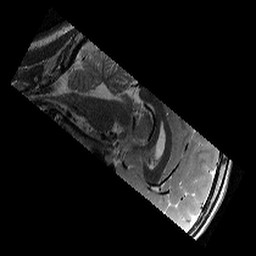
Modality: T2w
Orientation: sagittal
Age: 11
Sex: female
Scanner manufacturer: siemens
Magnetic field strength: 3 T
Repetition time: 9.23 s
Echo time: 0.067 s